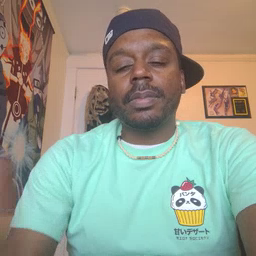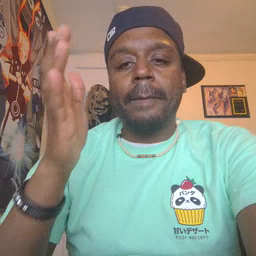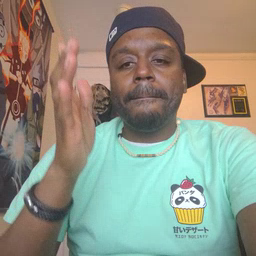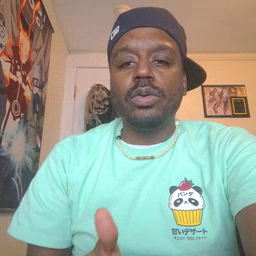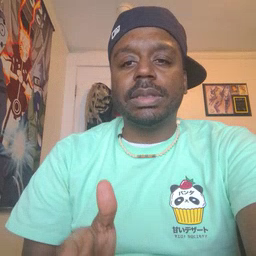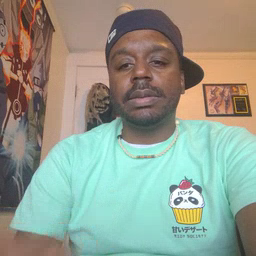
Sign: person